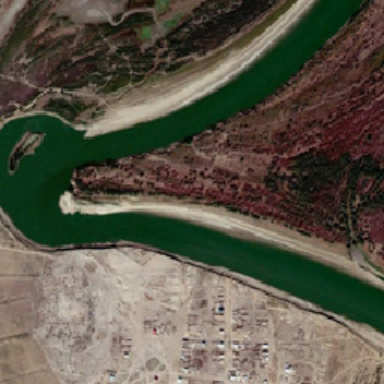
There is a river across the earth .